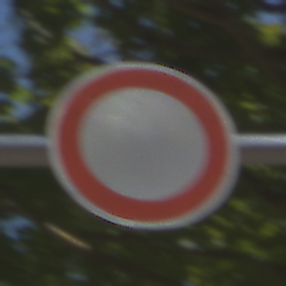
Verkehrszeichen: VerbotFahrzeugeAllerArt
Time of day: Midday
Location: Outdoor (RoadRail)
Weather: Clear
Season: NotSpecified
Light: Natural